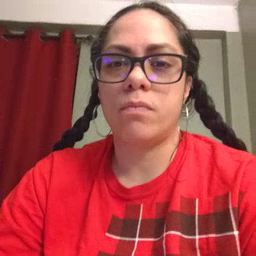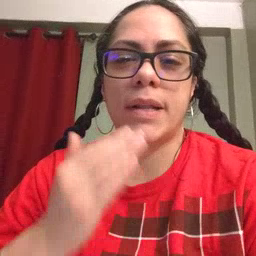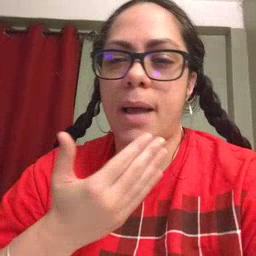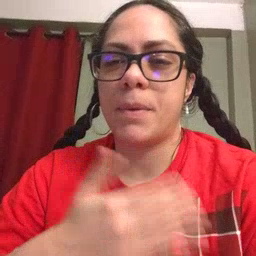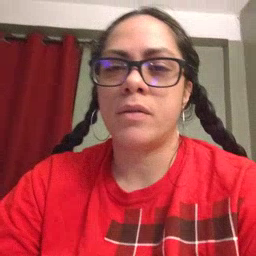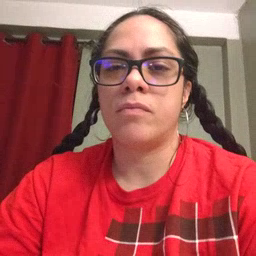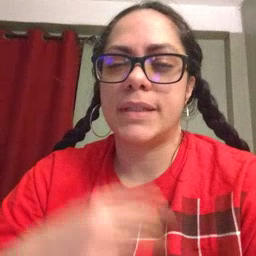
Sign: napkin